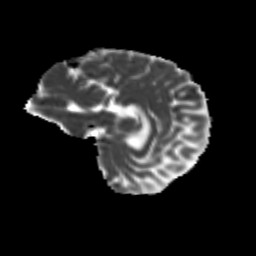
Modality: MD
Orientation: sagittal
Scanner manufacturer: siemens
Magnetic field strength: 3 T
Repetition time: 9.2 s
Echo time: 0.084 s